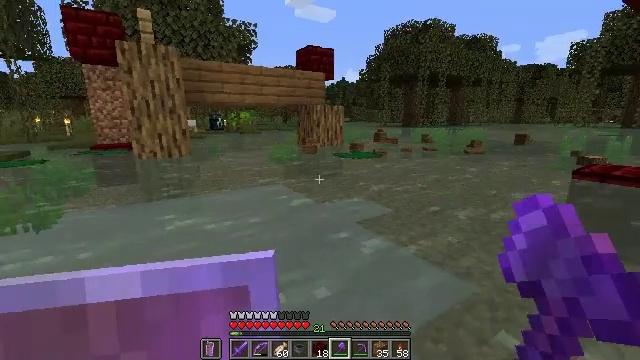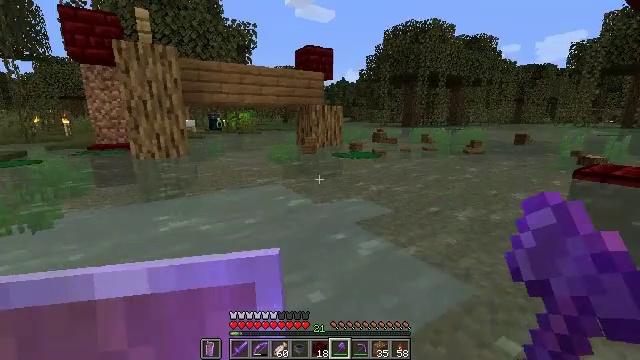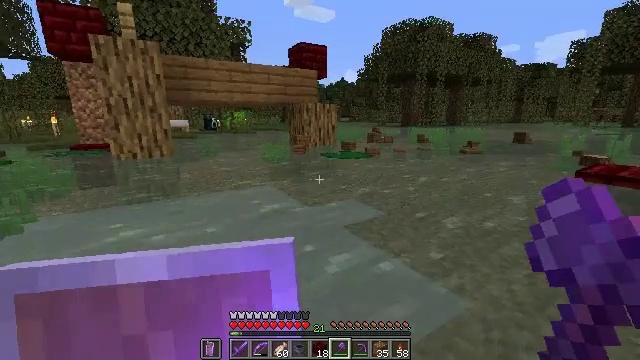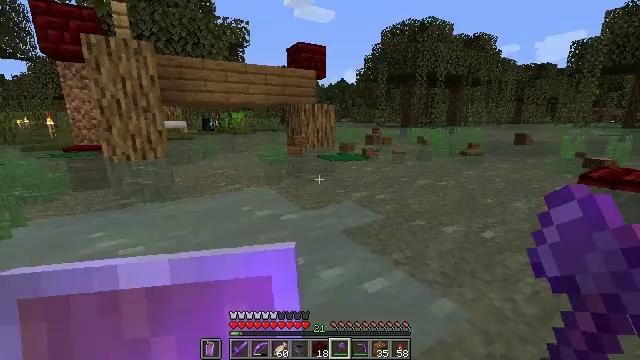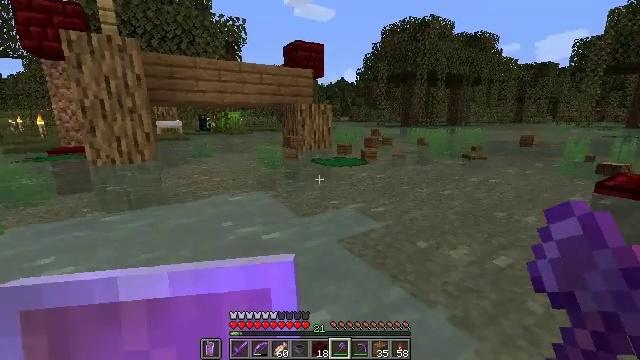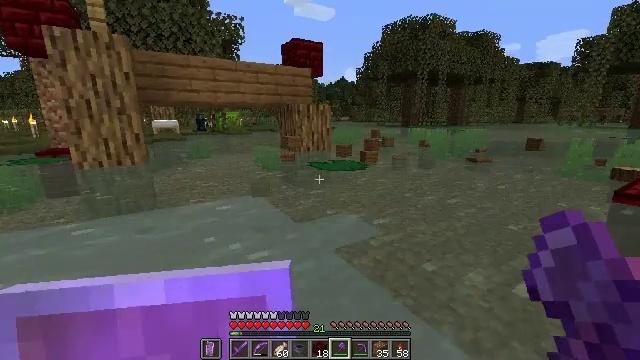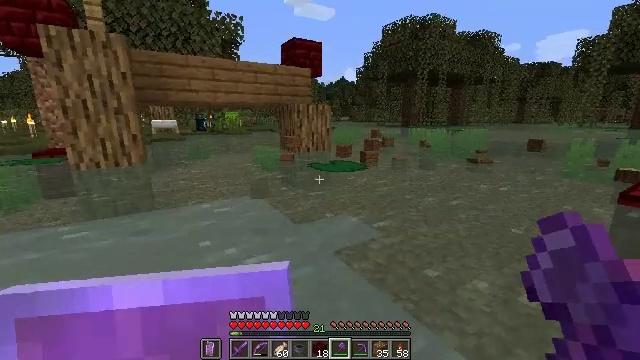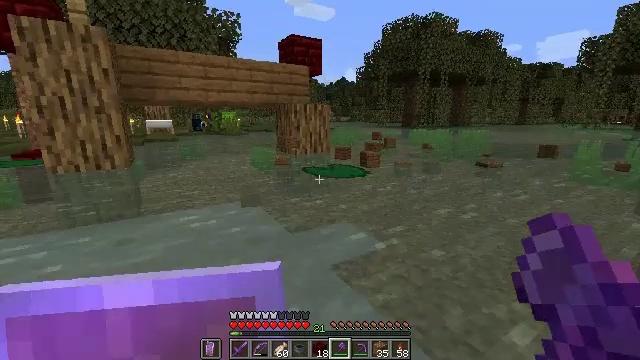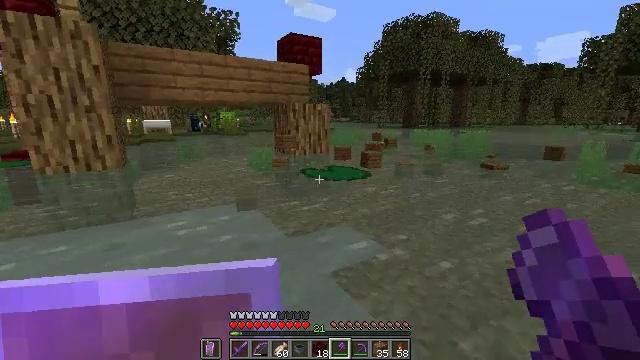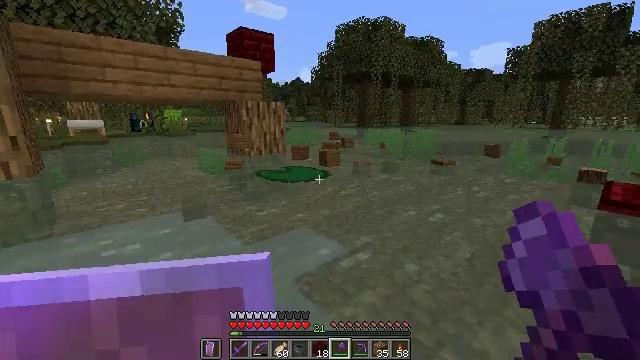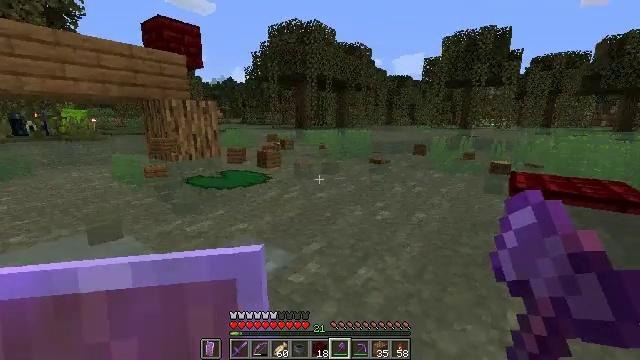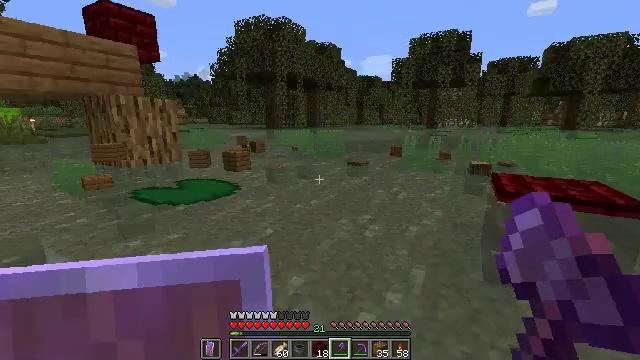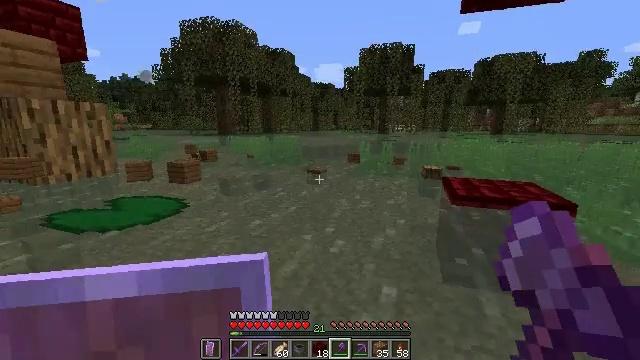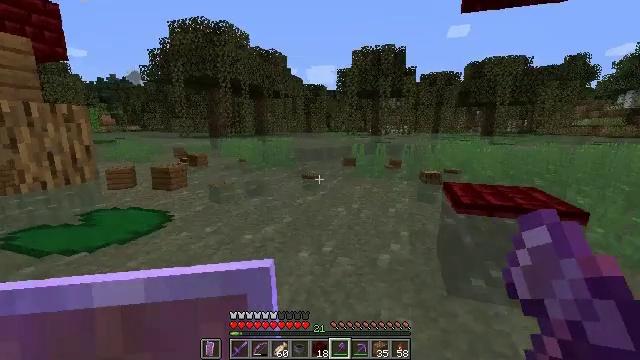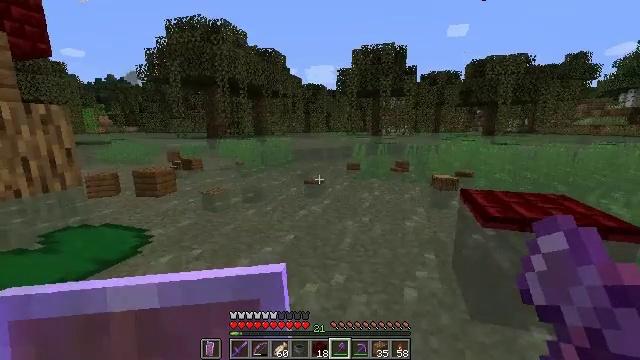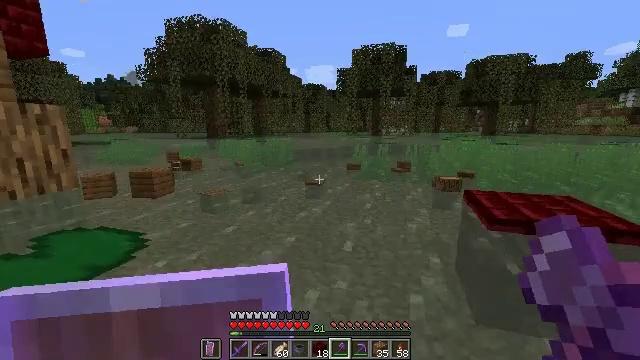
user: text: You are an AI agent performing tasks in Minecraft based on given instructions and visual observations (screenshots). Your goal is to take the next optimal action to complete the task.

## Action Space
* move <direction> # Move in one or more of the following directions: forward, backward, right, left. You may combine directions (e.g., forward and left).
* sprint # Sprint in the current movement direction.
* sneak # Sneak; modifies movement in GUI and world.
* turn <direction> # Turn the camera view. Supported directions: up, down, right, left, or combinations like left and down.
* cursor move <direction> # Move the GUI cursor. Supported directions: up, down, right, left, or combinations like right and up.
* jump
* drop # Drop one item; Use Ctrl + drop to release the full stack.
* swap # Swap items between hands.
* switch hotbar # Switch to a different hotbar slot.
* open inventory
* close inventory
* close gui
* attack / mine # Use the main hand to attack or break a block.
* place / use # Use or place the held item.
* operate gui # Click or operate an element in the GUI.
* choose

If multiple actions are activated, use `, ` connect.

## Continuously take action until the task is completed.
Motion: motion action
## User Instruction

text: Chop down the oak log.
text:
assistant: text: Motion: move forward and move right
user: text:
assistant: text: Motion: move forward and move right
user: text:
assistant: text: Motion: move forward
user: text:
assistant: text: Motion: move forward
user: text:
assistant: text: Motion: move forward
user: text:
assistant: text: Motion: move forward
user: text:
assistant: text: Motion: move forward
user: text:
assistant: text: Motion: move forward
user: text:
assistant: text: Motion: move forward, turn right
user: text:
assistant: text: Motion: move forward, turn right
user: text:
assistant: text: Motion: move forward, turn right
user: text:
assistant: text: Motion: move forward, turn right and up
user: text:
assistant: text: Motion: move forward, turn right
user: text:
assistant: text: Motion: move forward
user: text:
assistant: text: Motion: move forward
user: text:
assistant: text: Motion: move forward
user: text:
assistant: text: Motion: move forward
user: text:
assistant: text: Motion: move forward, turn right
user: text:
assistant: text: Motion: move forward, turn right
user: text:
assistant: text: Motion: move forward, turn right
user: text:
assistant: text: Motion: move forward, turn right
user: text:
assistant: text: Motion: move forward, turn right
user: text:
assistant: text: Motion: move forward
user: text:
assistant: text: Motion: move forward
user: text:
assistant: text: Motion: move forward, turn right
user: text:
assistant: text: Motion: move forward, turn right
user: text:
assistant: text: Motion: move forward
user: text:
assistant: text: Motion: move forward
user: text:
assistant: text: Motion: move forward
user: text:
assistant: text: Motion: move forward